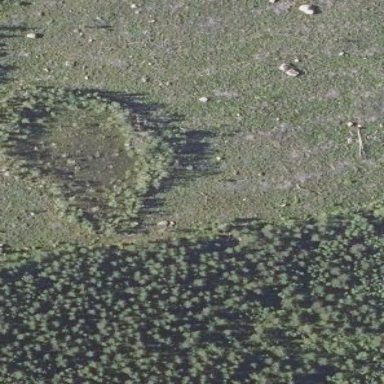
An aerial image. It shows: Bog wetland.